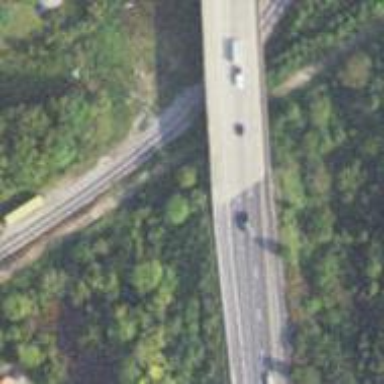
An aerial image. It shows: Bridge over motorway.